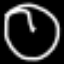
Label: clock